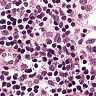
Metastatic tissue present: no